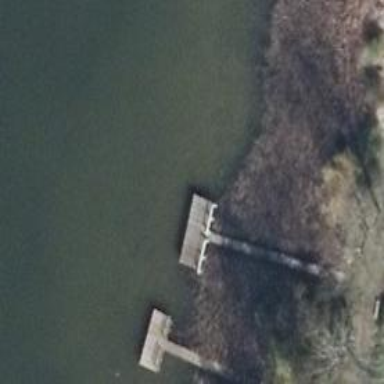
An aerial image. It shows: Man-made pier.